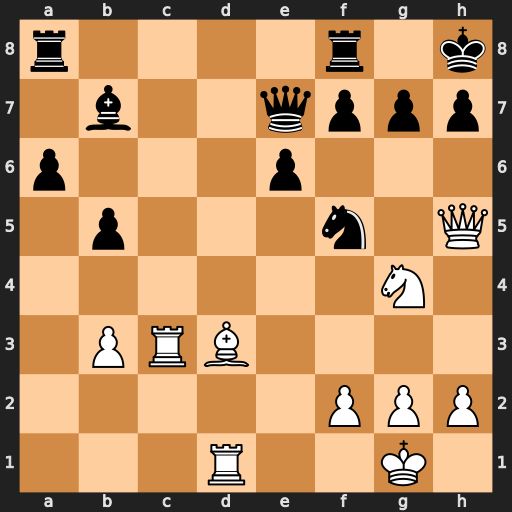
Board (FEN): r4r1k/1b2qppp/p3p3/1p3n1Q/6N1/1PRB4/5PPP/3R2K1
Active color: w
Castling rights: -
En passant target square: -
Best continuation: Bxf5 g6 Bxg6 fxg6 Qe5+ Qg7 Qxg7+